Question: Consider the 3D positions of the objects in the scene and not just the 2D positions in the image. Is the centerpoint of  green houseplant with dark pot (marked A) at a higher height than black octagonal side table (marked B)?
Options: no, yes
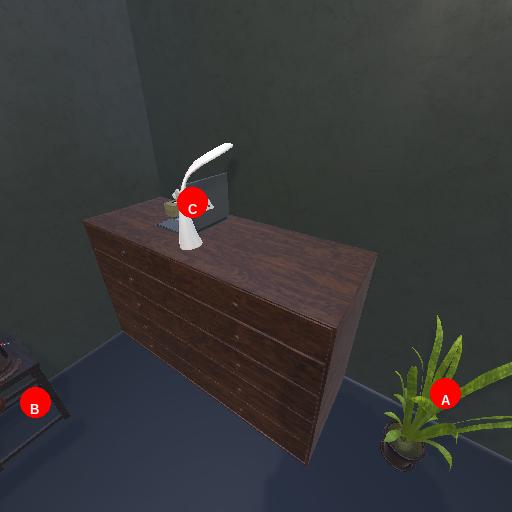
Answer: no